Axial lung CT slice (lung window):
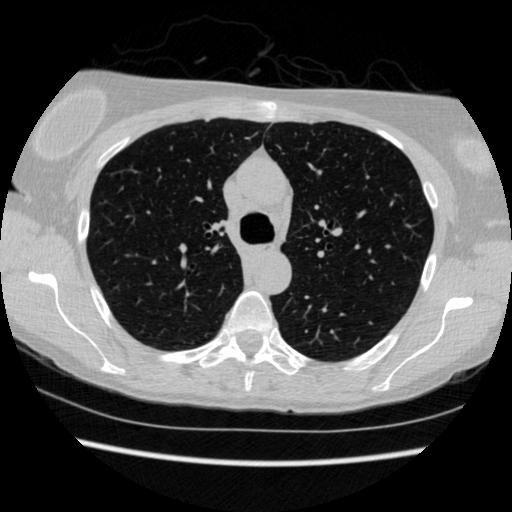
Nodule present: no